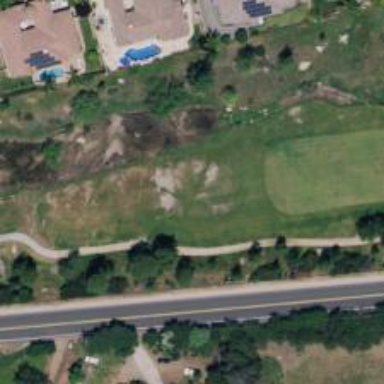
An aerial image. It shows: Golf hole.